RGB frame:
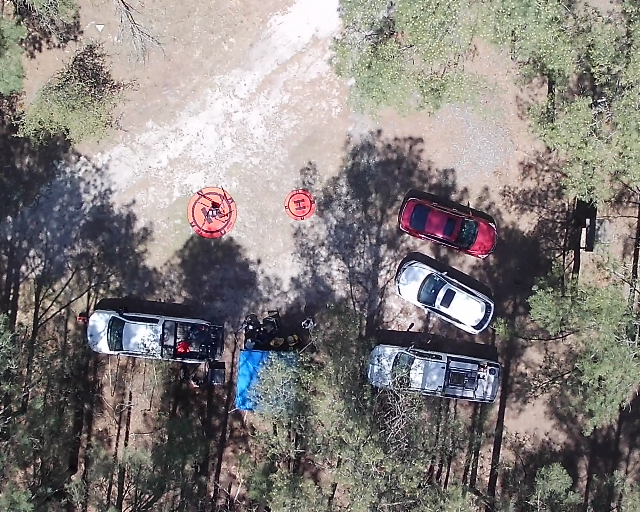
Thermal frame:
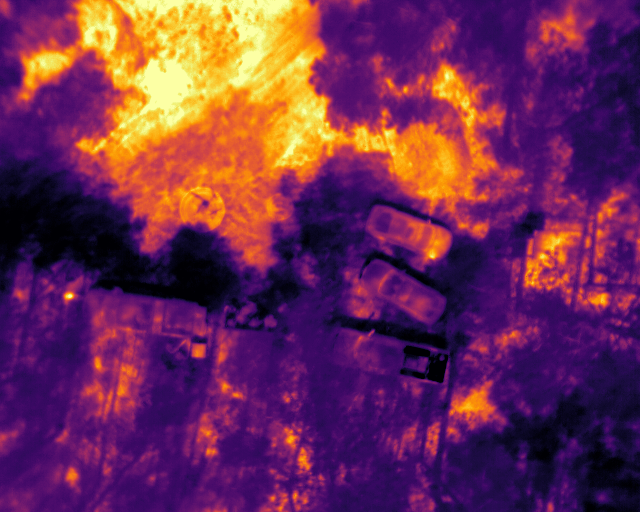
Captured: 2026-02-27 02:43:06
Pixels at or above 80 °C: 0 (fraction of frame: 0)